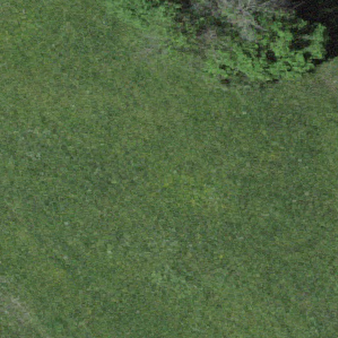
Label: other